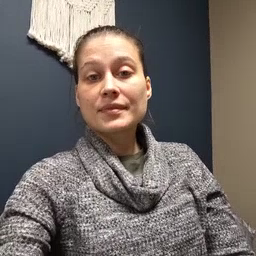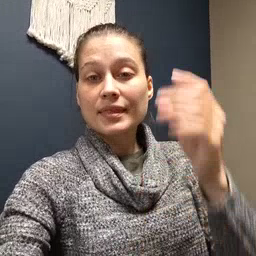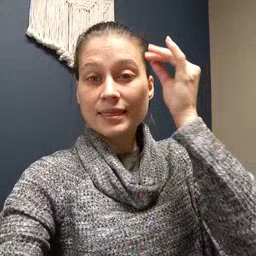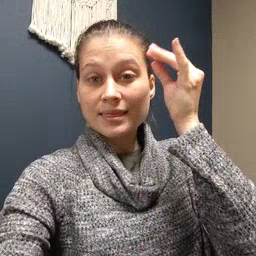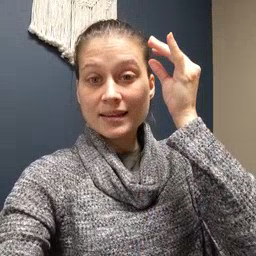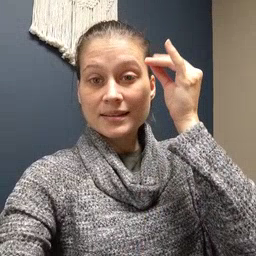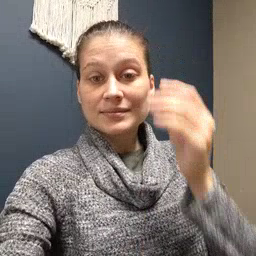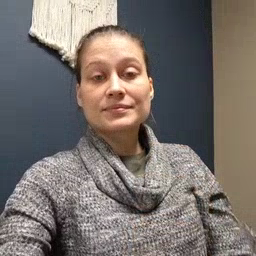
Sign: think